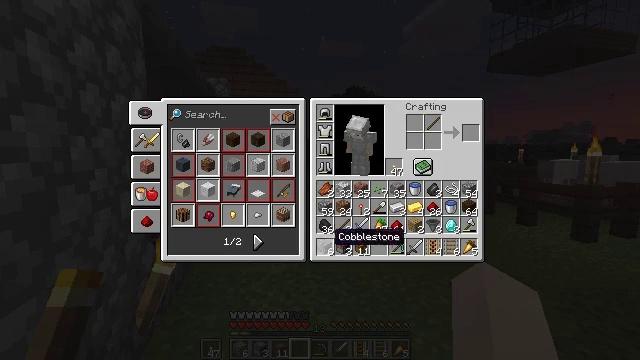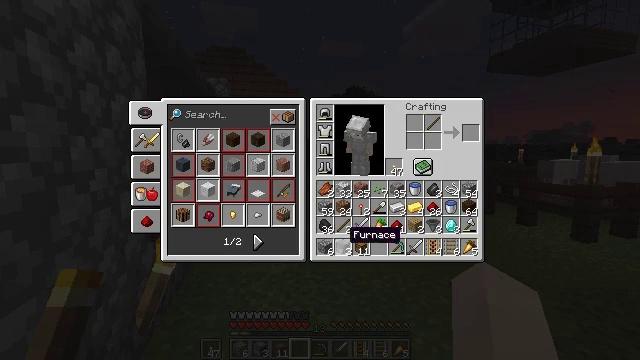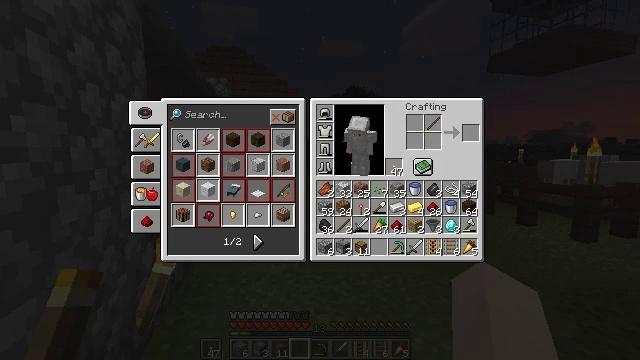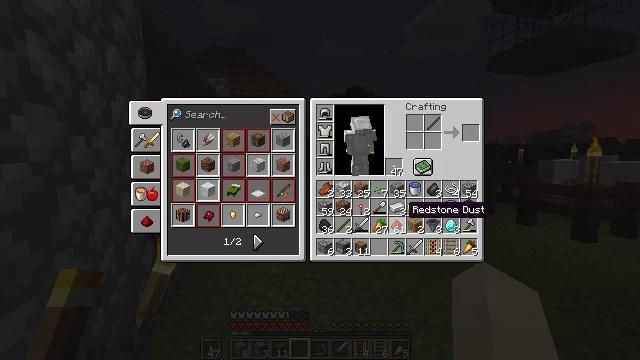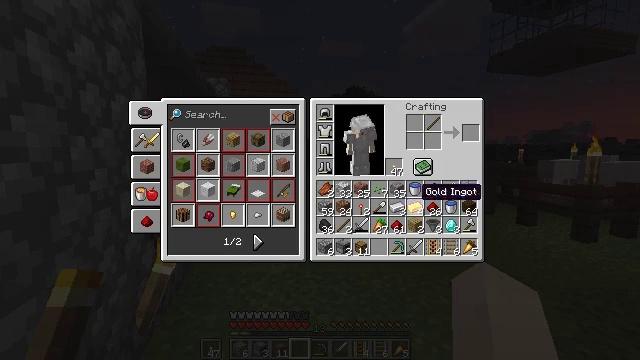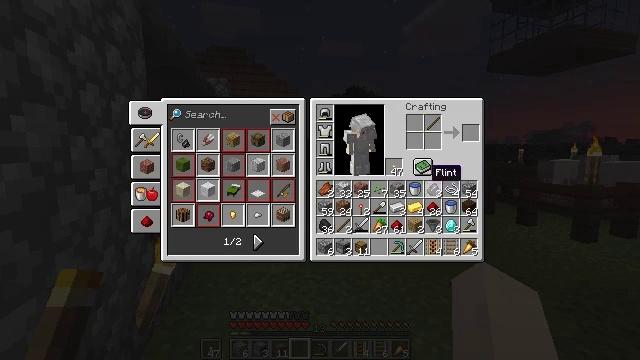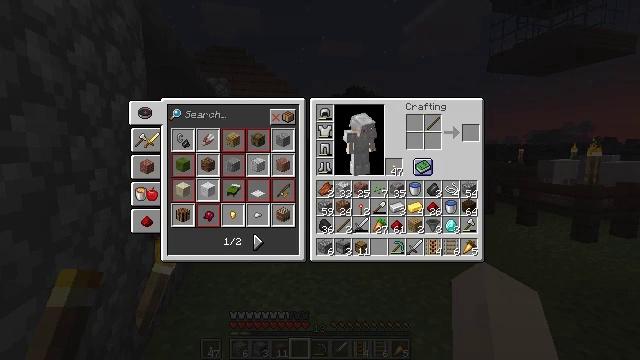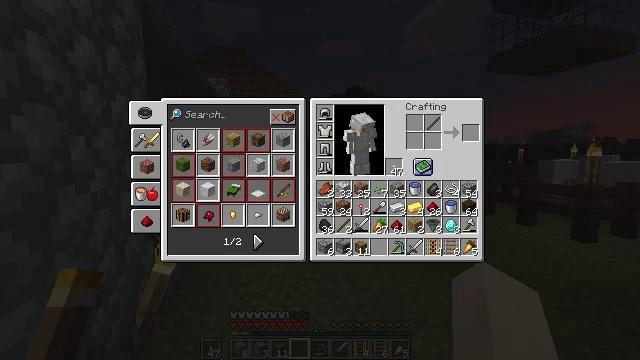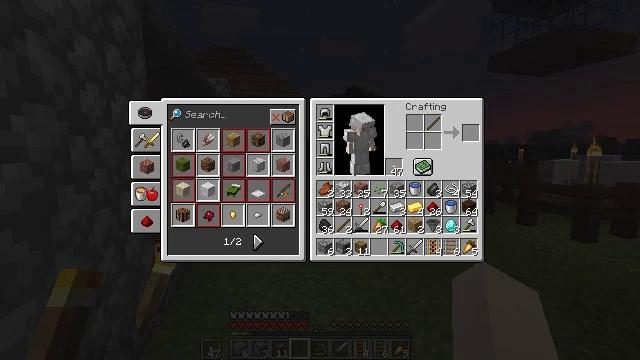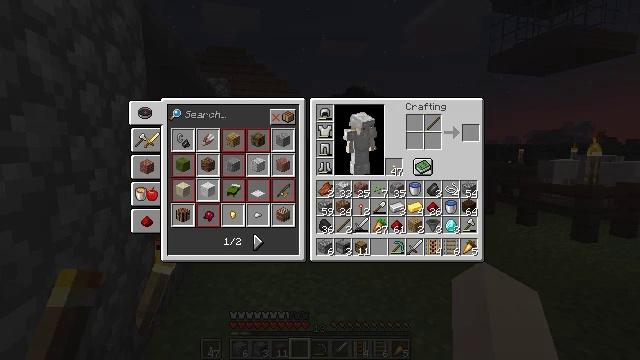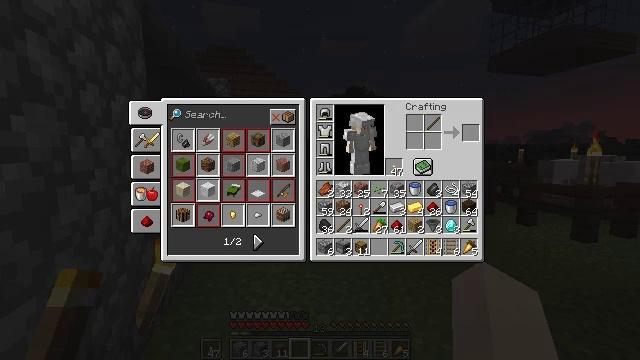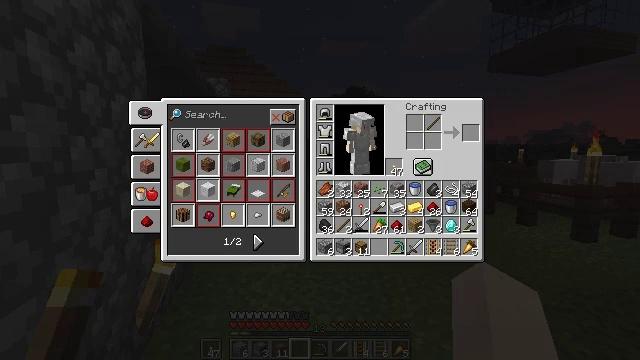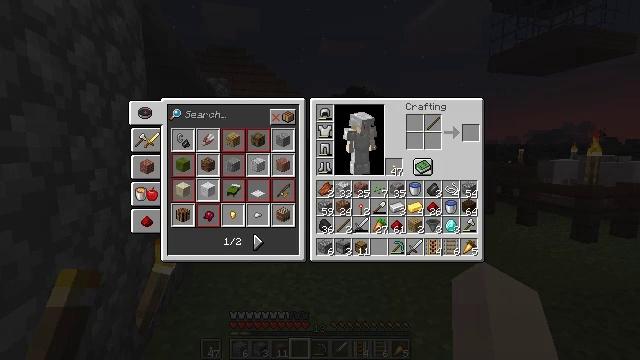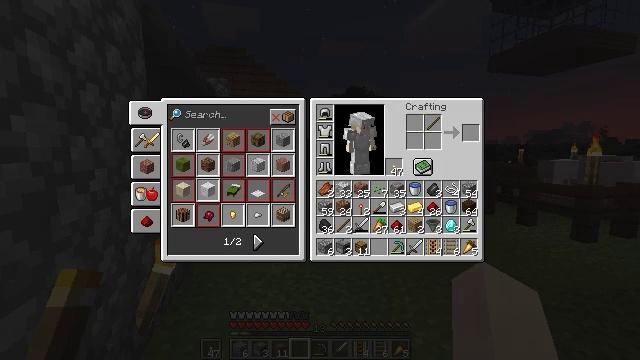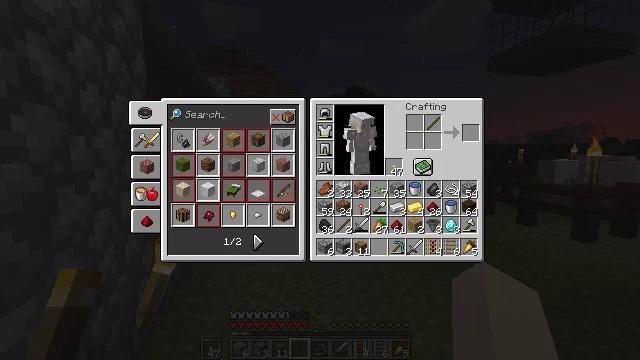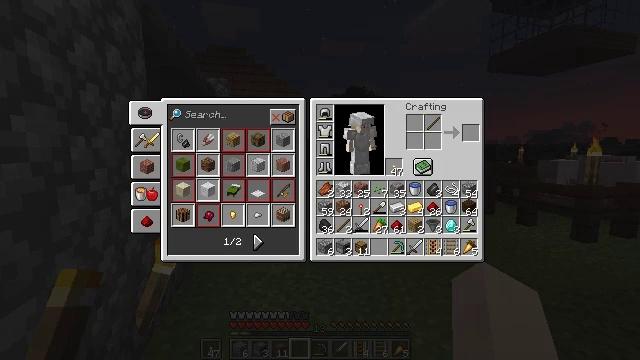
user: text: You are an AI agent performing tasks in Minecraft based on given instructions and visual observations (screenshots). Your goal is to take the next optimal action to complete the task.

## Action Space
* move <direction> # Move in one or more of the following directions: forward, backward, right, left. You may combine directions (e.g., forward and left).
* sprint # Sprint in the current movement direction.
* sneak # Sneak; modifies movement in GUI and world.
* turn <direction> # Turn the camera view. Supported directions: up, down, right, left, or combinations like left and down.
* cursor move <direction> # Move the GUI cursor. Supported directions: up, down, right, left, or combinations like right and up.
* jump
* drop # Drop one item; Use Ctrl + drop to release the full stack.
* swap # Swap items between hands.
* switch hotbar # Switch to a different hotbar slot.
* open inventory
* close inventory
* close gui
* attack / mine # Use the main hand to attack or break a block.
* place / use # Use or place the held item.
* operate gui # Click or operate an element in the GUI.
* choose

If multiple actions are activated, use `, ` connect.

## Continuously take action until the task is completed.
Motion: motion action
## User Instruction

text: Obtain a lever through crafting.
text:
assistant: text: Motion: turn right
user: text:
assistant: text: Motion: turn right and up
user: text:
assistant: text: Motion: turn right and up
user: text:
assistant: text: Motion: turn right and up
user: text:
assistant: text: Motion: turn right and up
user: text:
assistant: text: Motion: no_op
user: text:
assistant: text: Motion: turn up
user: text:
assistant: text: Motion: no_op
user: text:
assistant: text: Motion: no_op
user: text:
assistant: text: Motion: no_op
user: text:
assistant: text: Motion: no_op
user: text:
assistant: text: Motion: no_op
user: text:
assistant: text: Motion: no_op
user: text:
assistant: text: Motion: no_op
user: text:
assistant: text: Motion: no_op
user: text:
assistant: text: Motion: no_op
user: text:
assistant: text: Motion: no_op
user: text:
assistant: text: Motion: turn left and down
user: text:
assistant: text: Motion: turn left and down
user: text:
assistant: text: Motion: turn left and down
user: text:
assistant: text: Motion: turn left and down
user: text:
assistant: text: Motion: turn left
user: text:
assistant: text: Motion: no_op
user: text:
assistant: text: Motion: no_op
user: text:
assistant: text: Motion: no_op
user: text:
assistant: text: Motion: no_op
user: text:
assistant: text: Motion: no_op
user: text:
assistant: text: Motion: no_op
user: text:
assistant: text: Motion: no_op
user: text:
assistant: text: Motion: no_op